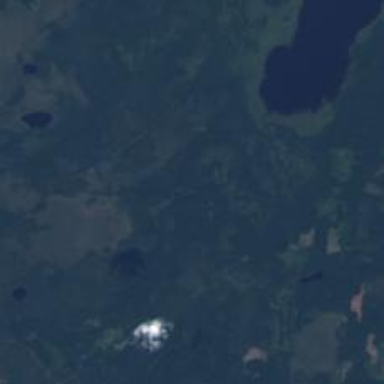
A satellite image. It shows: Bog wetland area.